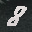
Label: 8